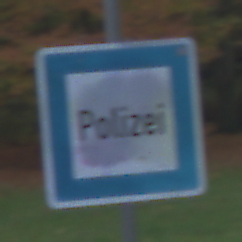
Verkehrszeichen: Polizei
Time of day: SunriseSunset
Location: Outdoor (Nature)
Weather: PartlyCloudy
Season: Autumn
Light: Natural